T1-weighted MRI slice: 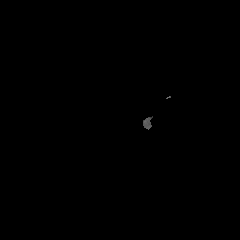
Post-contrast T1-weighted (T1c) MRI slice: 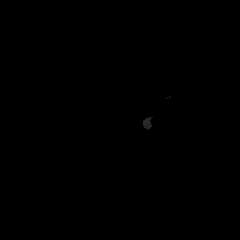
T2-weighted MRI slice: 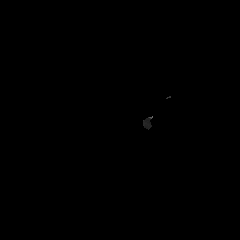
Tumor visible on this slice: no